Field crop: maize
Growth stage: 2
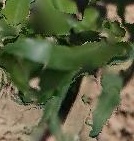
Species: maize